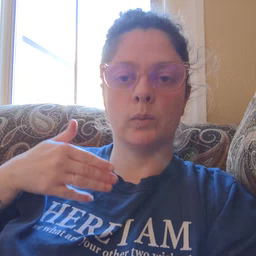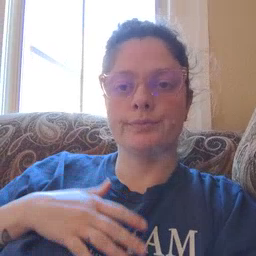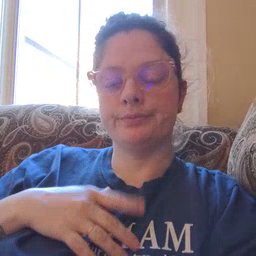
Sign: face